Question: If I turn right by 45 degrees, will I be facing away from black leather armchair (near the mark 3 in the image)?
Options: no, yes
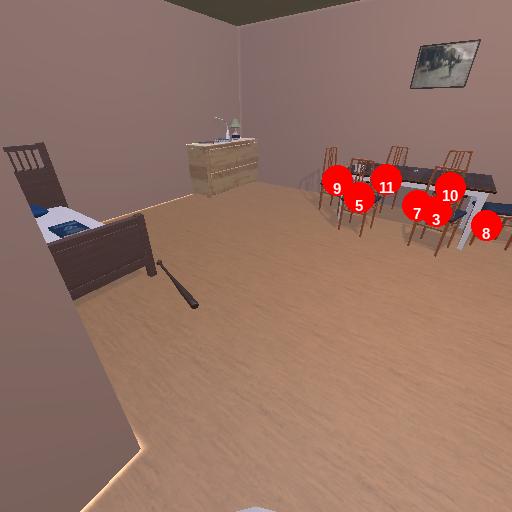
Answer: no